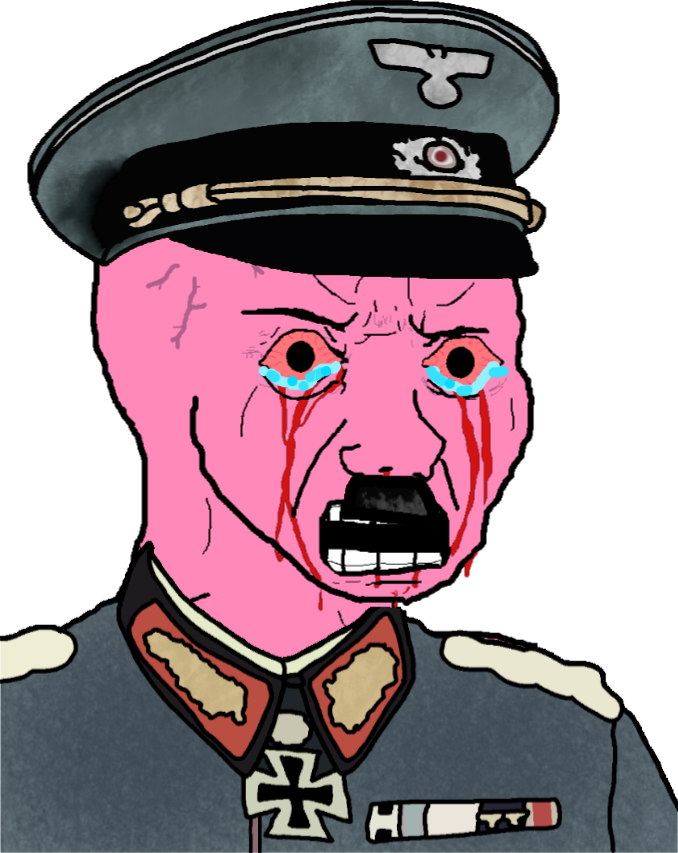
Label: 5_Rage